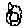
Label: flower